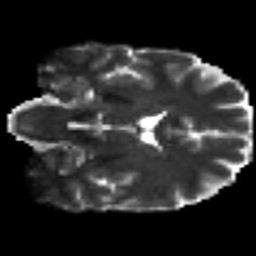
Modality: T2w
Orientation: coronal
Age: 39
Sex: male
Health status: ill
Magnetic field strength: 3 T
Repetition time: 9 s
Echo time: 0.093 s